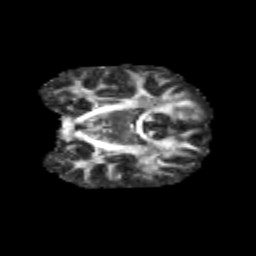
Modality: FA
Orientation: coronal
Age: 11
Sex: female
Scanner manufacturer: siemens
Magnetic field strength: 3 T
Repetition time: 3.8 s
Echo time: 0.07 s